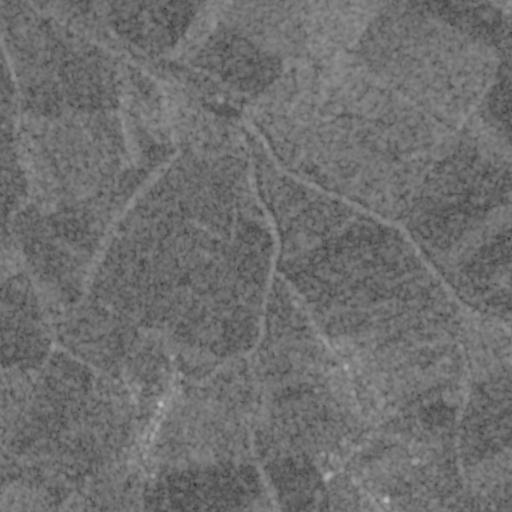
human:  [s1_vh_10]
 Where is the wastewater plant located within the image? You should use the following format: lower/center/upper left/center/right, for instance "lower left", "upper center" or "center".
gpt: The wastewater plant is located in the center of the image.
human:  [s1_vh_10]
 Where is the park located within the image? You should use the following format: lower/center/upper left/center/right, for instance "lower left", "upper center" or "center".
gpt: There is no park in the image.

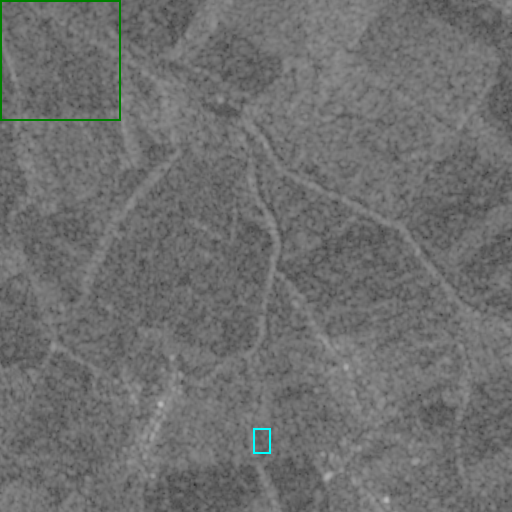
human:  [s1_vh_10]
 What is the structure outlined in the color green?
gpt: The structure outlined in green is a crop field.
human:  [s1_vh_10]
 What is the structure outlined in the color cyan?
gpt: The structure outlined in cyan is a park.
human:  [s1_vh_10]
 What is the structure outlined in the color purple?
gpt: There is no purple outline.